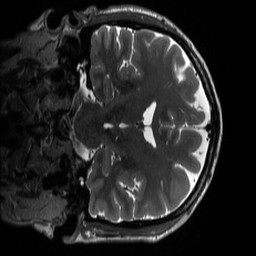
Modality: T2w
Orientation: coronal
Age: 46
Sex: male
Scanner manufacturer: ge
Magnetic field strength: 3 T
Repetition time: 2.827 s
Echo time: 0.098 s